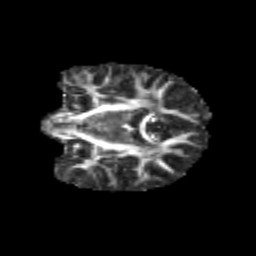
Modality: FA
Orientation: coronal
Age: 9
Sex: female
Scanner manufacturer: siemens
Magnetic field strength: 3 T
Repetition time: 3.8 s
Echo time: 0.07 s